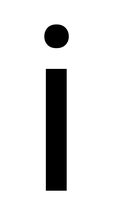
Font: Roboto_Regular